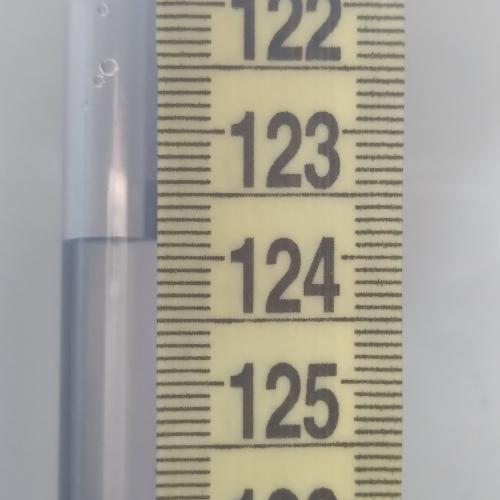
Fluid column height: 123.9 cm